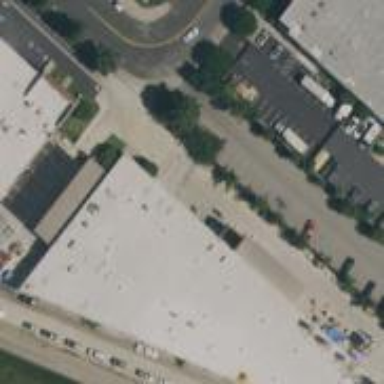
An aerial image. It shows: Warehouse building.